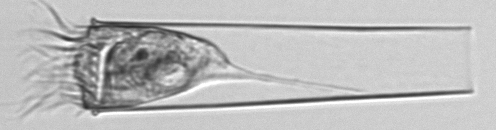
Label: Eutintinnus